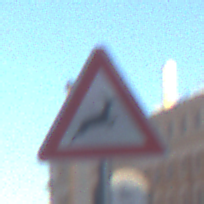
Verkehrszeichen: WildwechselLinks
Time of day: SunriseSunset
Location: Outdoor (Urban)
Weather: Clear
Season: NotSpecified
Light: Natural